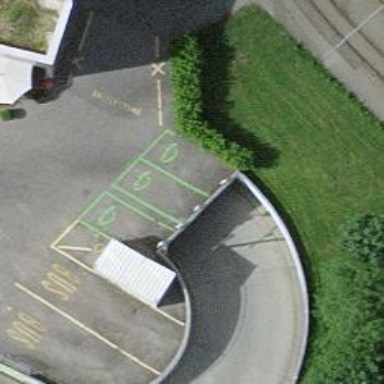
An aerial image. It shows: Parking entrance.